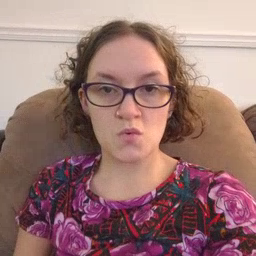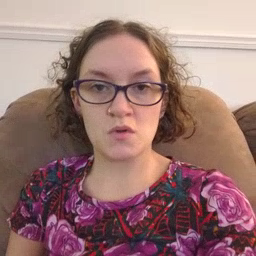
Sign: for